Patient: sex M, age 76
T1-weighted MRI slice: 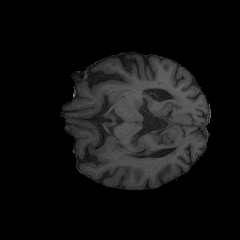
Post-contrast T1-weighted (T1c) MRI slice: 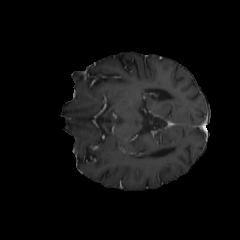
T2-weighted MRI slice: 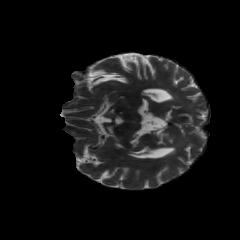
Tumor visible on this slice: no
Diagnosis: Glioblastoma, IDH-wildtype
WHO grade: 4